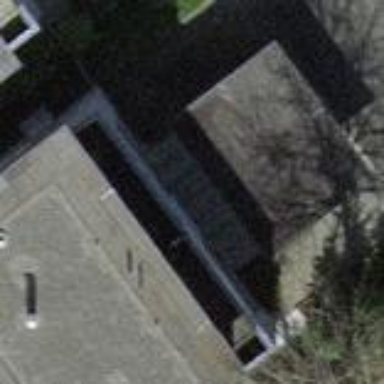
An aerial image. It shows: View of roof of building.